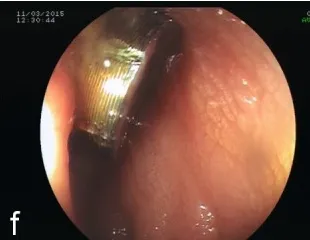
Colonoscopy showing the tip of the endoprothesis.
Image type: endoscopy (gi_endoscopy)